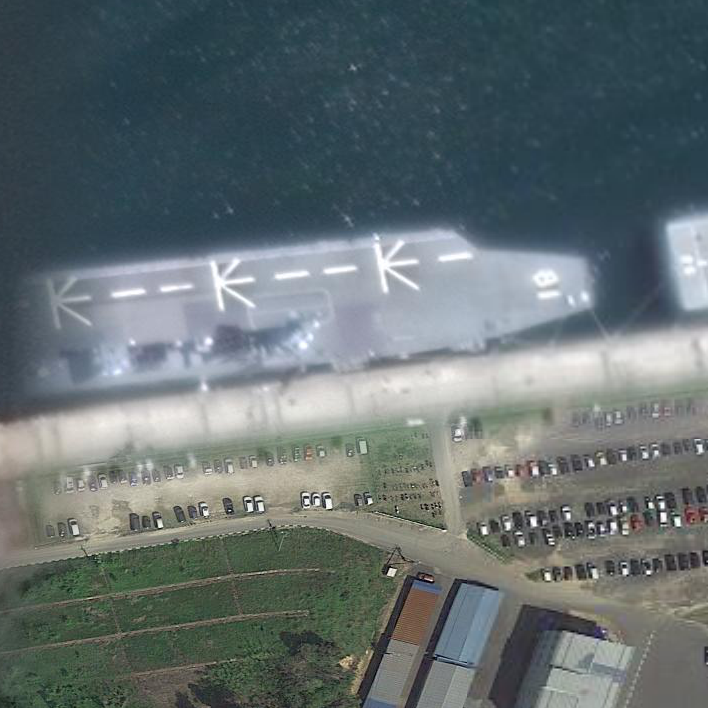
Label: assault